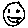
Label: smiley face